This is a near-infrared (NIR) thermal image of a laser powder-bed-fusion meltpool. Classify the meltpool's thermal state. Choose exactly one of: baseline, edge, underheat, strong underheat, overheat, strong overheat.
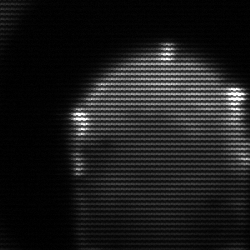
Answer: edge